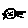
Label: cat